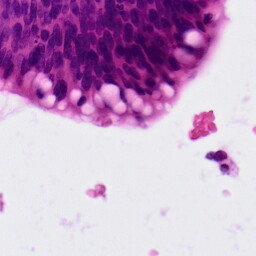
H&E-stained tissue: Colon